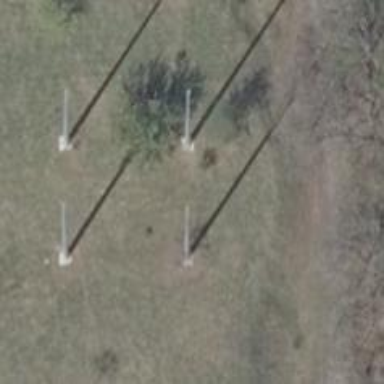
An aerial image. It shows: Flagpole structure.